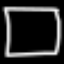
Label: square